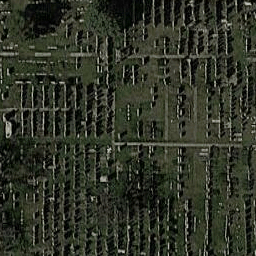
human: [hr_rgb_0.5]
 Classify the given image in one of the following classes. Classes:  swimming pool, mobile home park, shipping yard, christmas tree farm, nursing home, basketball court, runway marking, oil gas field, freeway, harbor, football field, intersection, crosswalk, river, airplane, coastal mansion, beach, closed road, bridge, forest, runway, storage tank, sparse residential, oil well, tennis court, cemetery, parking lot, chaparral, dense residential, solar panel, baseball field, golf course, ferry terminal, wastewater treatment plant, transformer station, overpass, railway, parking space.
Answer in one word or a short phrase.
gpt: cemetery